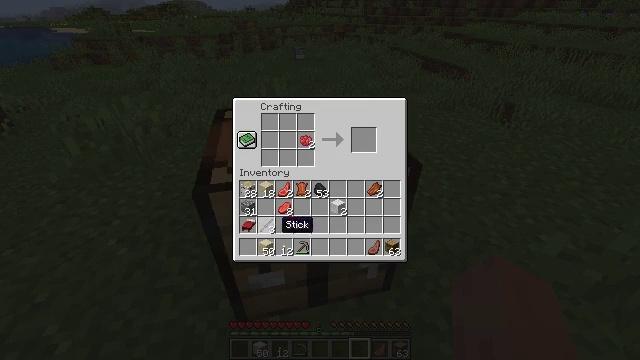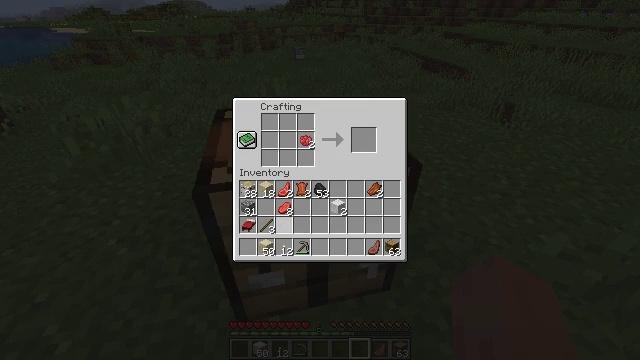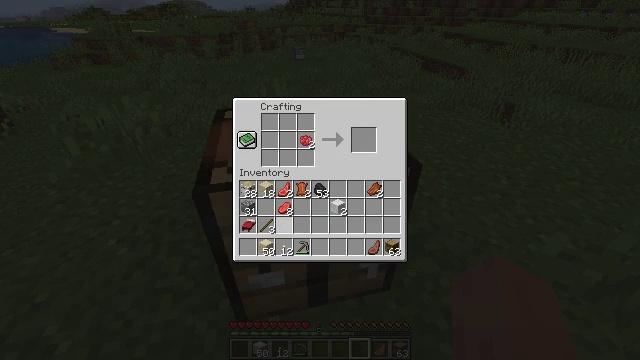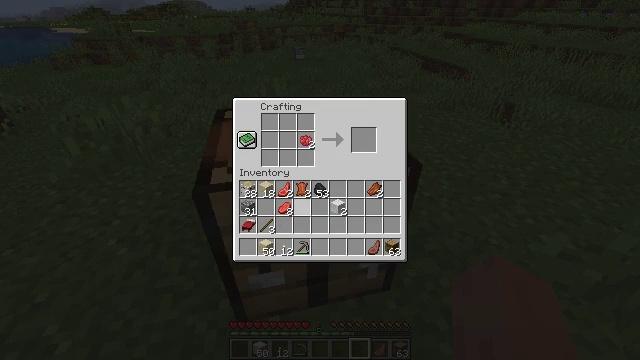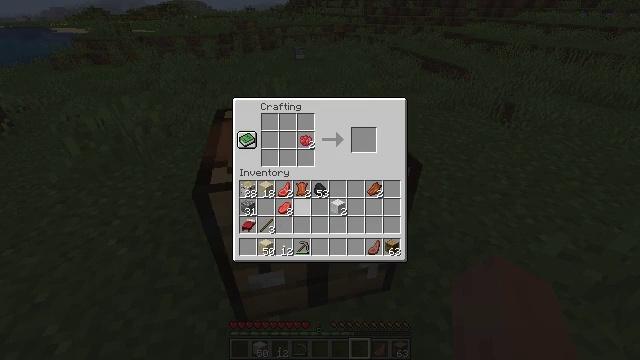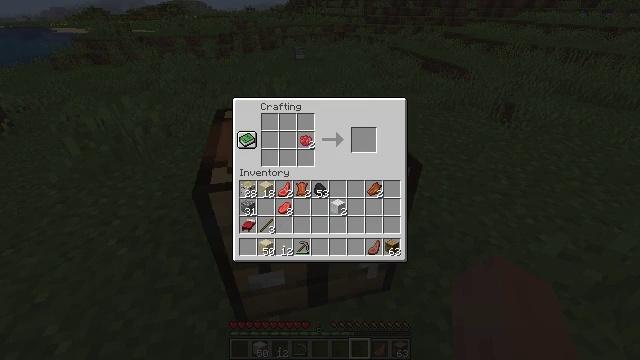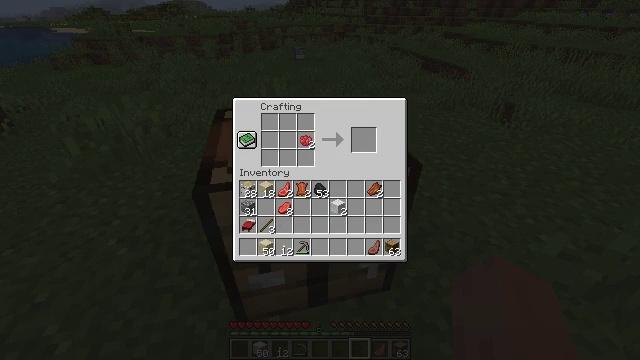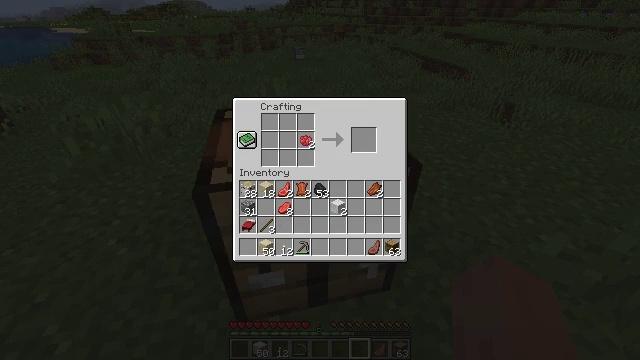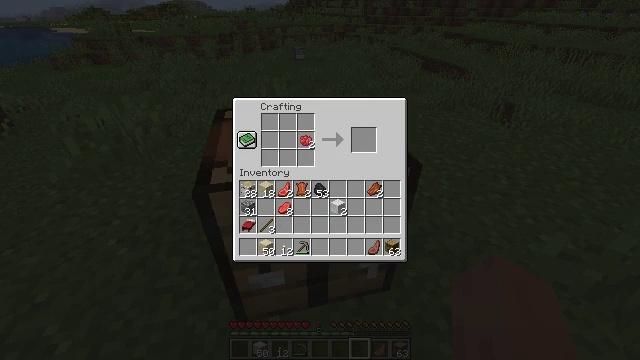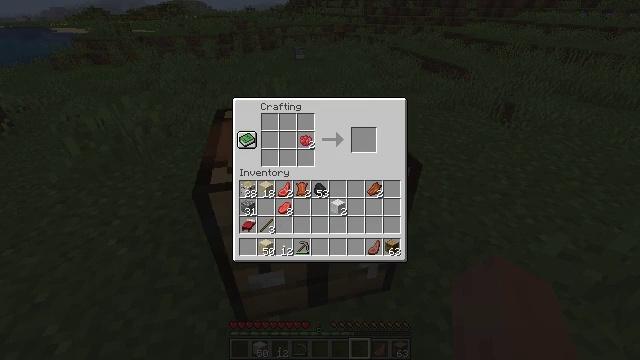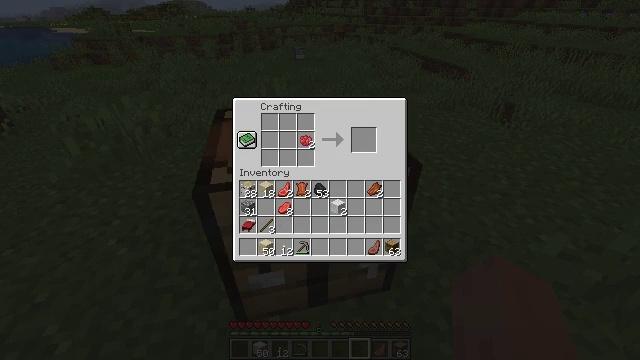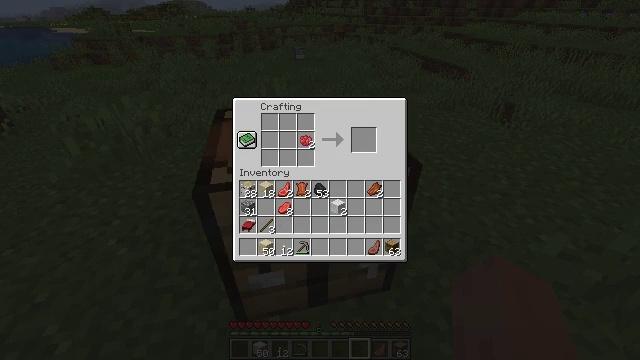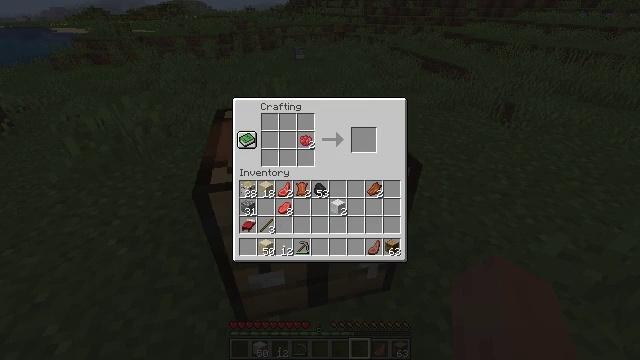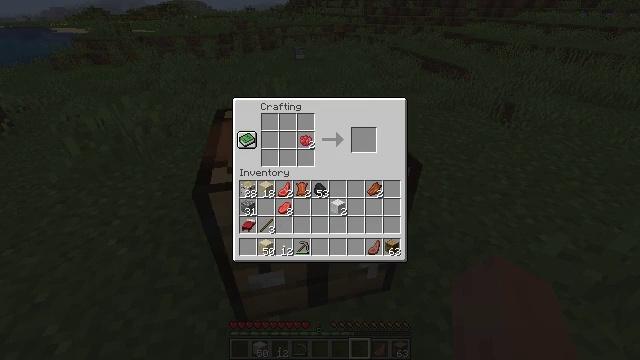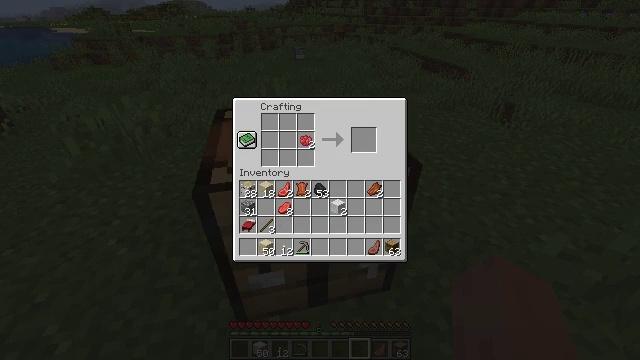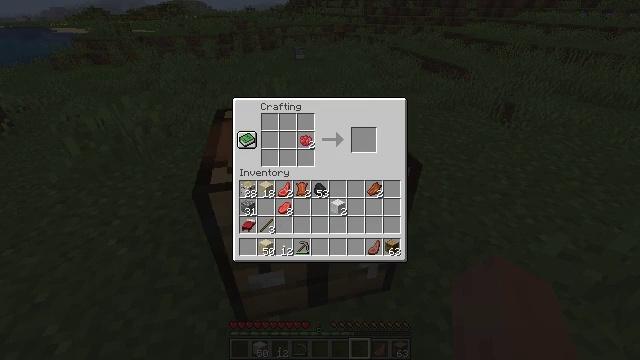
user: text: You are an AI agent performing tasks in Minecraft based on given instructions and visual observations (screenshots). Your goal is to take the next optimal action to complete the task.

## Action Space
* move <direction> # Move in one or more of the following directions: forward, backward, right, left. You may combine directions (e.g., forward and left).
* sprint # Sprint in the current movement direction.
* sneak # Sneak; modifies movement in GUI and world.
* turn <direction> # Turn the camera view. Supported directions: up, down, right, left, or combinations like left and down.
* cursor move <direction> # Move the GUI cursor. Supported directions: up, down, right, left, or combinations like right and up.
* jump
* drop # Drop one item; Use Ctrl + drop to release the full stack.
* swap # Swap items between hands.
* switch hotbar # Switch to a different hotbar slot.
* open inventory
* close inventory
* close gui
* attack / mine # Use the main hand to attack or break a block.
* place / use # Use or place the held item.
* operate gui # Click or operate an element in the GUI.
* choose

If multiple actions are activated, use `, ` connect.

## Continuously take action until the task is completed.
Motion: motion action
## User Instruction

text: Turn wool into a white carpet using the crafting table.
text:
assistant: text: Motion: no_op
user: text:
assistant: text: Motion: no_op
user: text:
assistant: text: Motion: cursor move right and up
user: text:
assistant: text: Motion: no_op
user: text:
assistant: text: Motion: cursor move right and up
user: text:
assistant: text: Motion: cursor move right and up
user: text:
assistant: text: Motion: no_op
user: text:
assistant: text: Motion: no_op
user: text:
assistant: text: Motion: no_op
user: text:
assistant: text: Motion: no_op
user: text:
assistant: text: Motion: no_op
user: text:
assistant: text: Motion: no_op
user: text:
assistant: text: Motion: no_op
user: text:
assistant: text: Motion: no_op
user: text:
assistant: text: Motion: no_op
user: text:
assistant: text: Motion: no_op
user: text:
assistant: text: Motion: no_op
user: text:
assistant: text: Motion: cursor move left
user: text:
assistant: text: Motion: no_op
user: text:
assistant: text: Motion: no_op
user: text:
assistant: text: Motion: no_op
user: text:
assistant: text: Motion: operate gui
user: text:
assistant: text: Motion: operate gui
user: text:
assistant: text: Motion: operate gui
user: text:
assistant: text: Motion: no_op
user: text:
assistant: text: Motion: cursor move down
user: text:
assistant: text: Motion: cursor move down
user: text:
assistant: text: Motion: cursor move down
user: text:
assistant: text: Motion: no_op
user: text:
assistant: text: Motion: no_op